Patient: sex M, age 76
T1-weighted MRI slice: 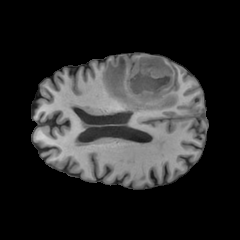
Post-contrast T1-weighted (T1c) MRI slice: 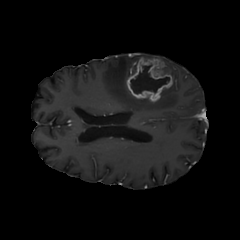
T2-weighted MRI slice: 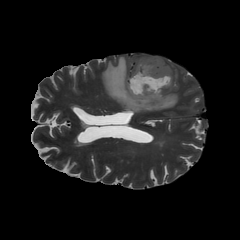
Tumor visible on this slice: yes
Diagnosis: Glioblastoma, IDH-wildtype
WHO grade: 4